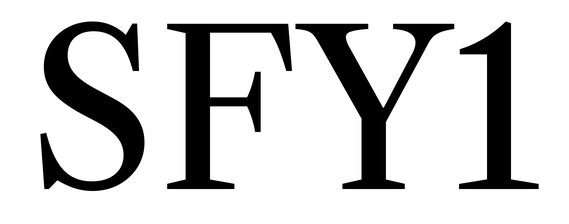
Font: LibreCaslonText_Regular